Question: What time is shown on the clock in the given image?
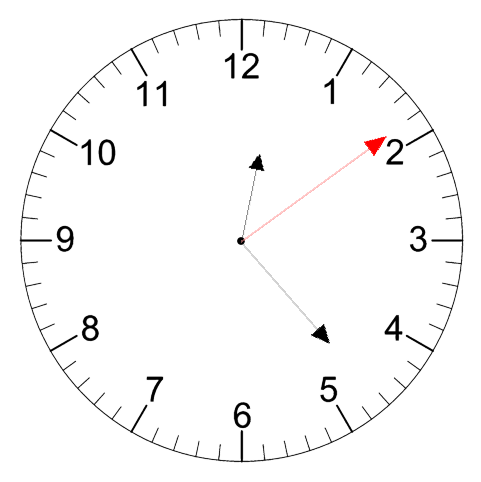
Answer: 12:23:09